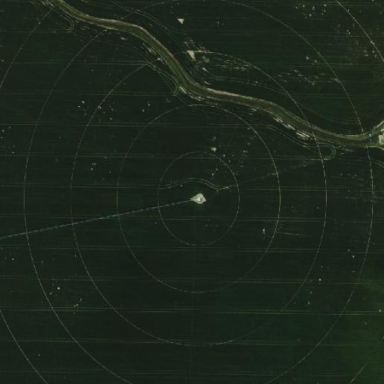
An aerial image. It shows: Farmland with pivot irrigation system.